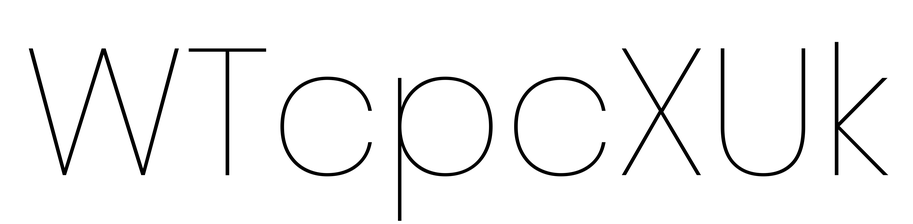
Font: Poppins-Thin